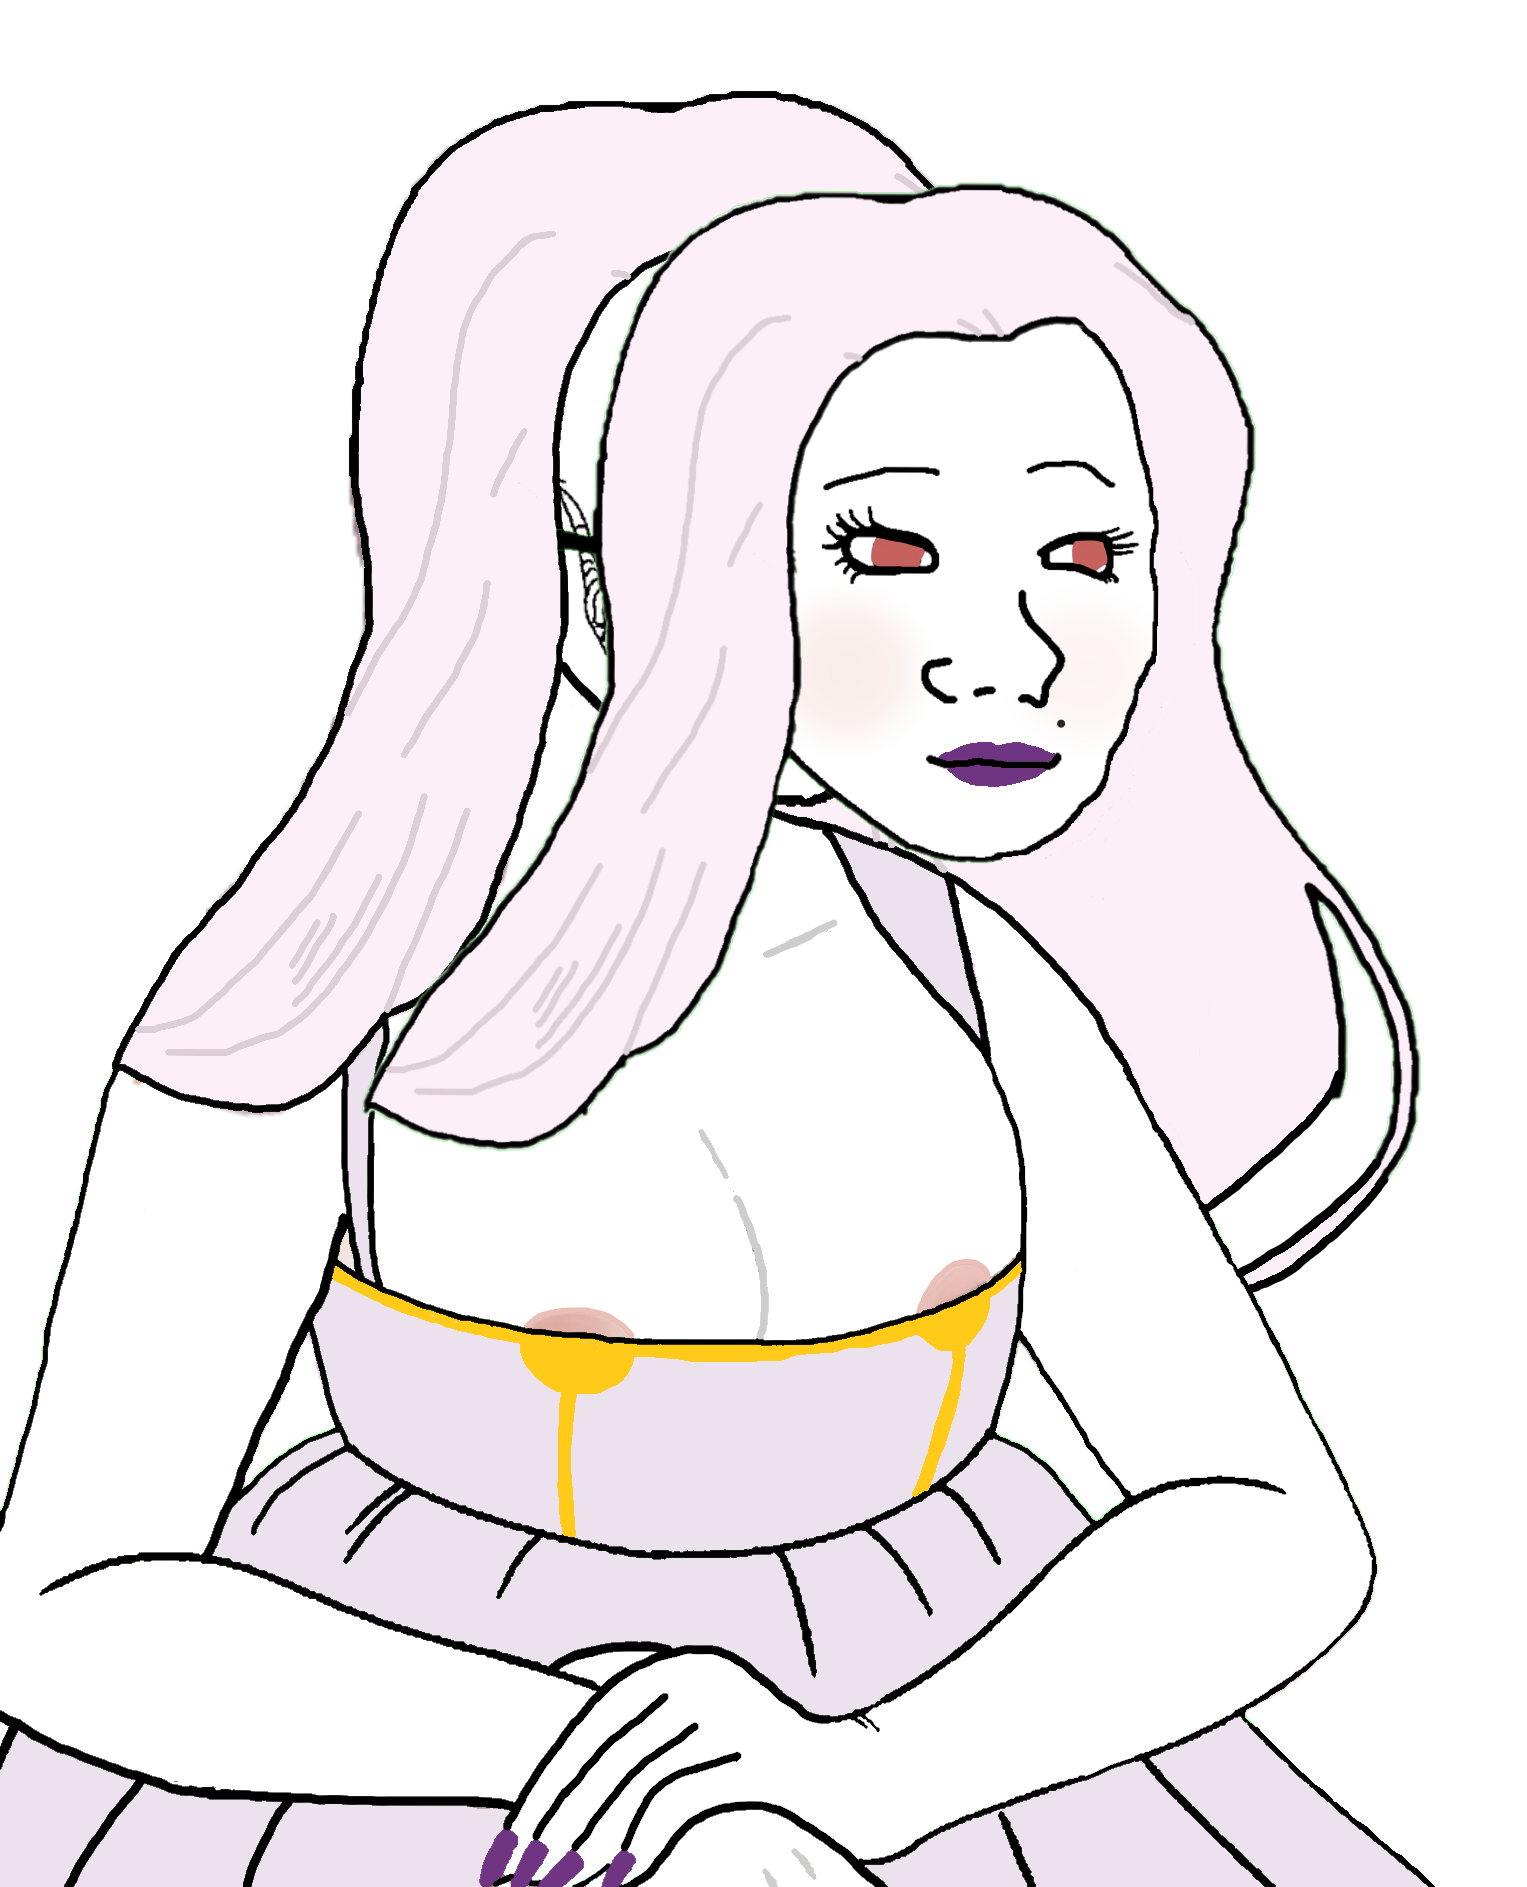
Label: 5_unsorted